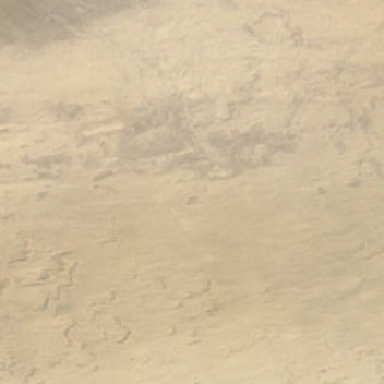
The color of the desert is pure white .